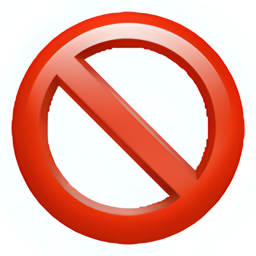
Name: no entry sign
Emoji: 🚫
Group: Symbols
Sub-group: warning